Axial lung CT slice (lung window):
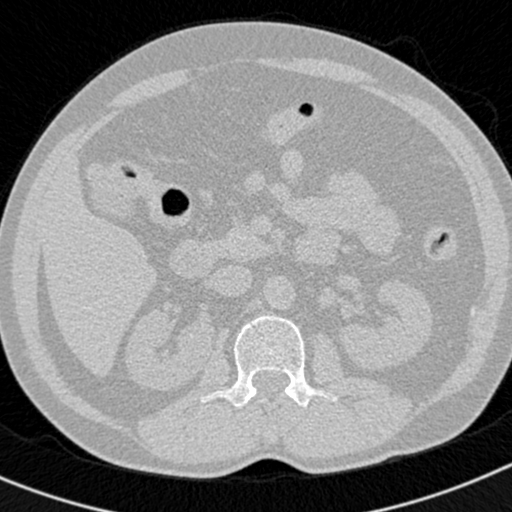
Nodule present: no